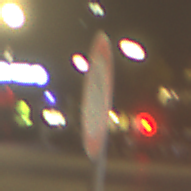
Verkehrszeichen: VerbotRadverkehr
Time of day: Night
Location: Outdoor (Urban)
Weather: Clear
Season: NotSpecified
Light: Artificial